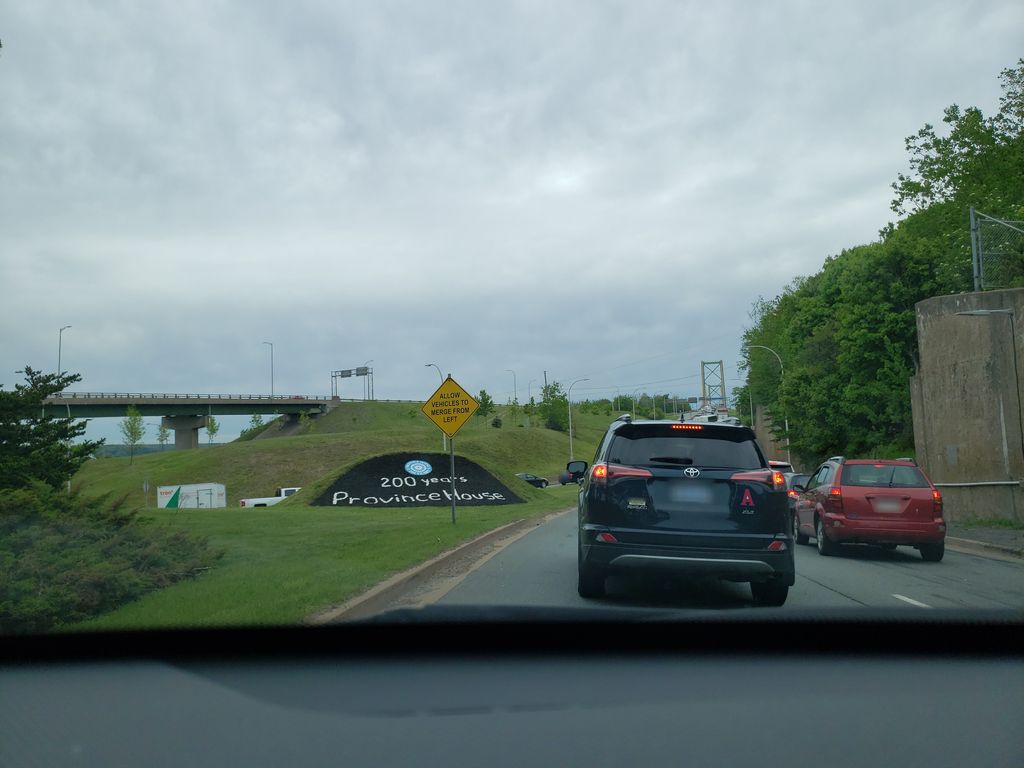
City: halifax